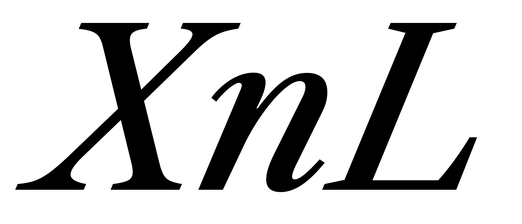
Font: LibreCaslonText-Italic_Medium_Italic